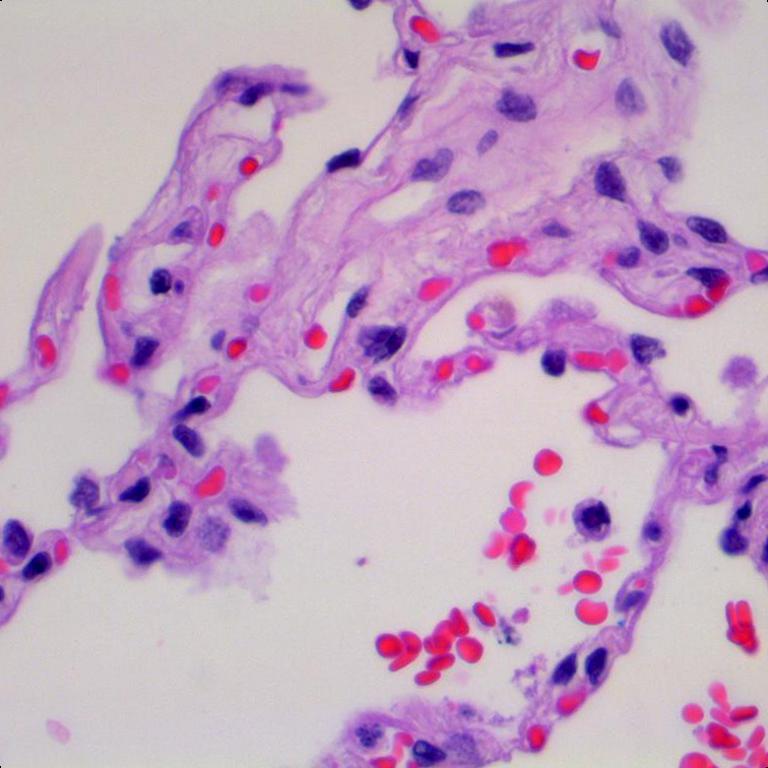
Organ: lung
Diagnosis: benign